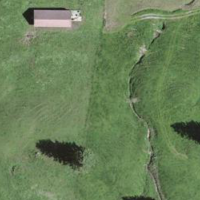
EUNIS habitat code: 25
Species observed at this site:
Corvus corone
Regulus regulus
Fringilla coelebs
Parus major
Periparus ater